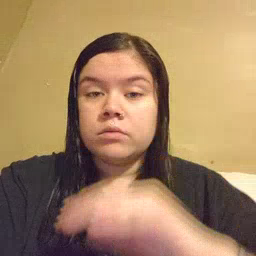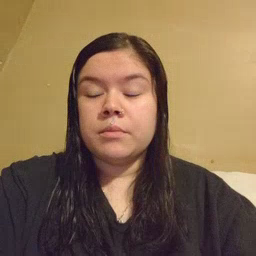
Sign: cowboy